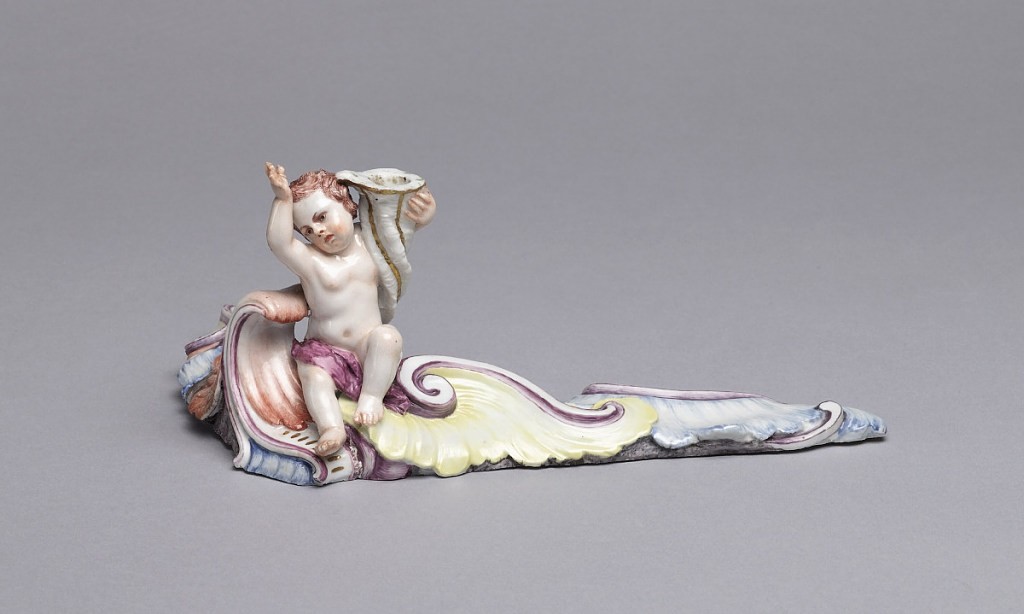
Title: Taperstick (One of Four)
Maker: Doccia Porcelain Factory, Italian, established 1735
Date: ca. 1750–1760
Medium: hard paste porcelain, vitreous enamel, gold
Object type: taperstick
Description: One of four tapersticks forming part of a table centerpiece modeled as flowing rococo scrollwork and shaded in tones of iron-red, puce, yellow, blue and green. A partially draped figure holds a taperstick in the form of an elongated white cornucopia banded in gilding.